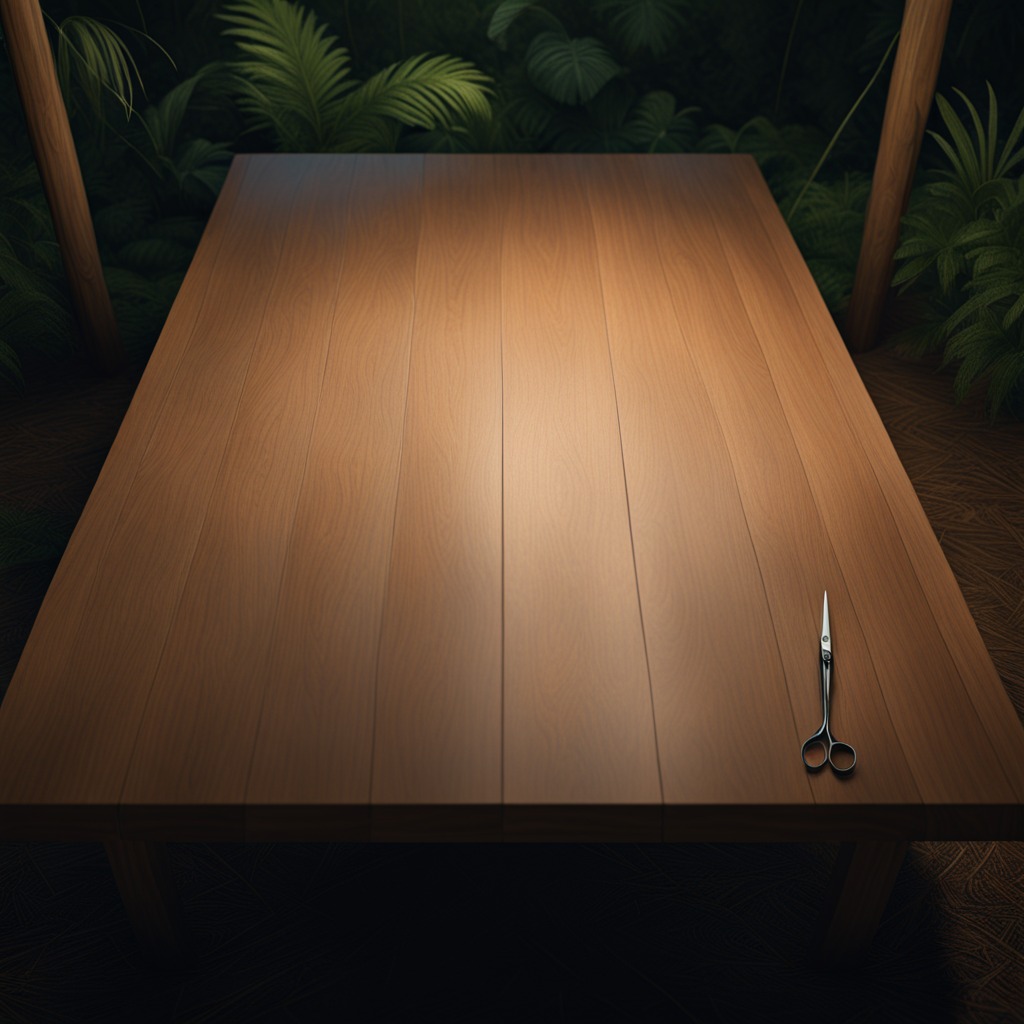
A scissor lying on a wooden table inside a jungle field workshop tent at night